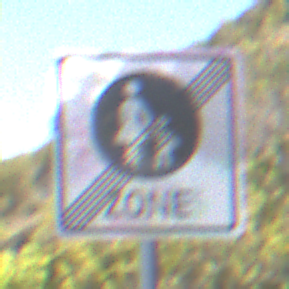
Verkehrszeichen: EndeFussgaengerzone
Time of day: MorningAfternoon
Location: Outdoor (Nature)
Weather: Clear
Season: NotSpecified
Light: Natural